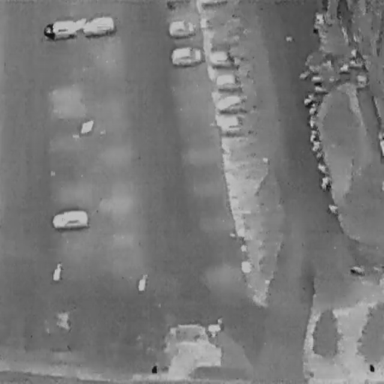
There are ten Cars in the infrared image.